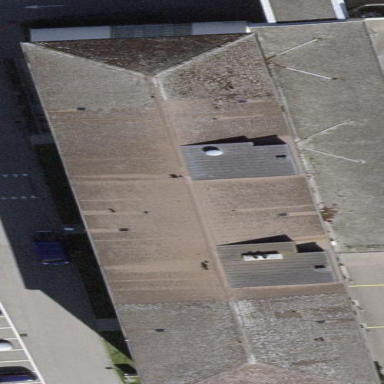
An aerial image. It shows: Building that serves as nursing home.